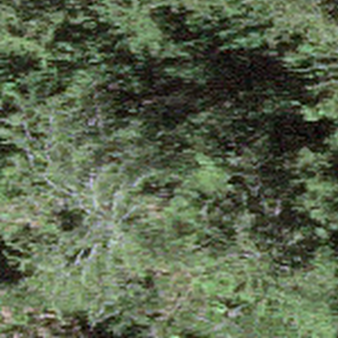
Label: other